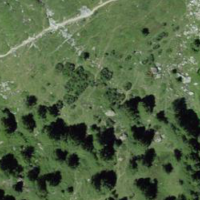
EUNIS habitat code: 26
Species observed at this site:
Periparus ater
Dendrocopos major
Sitta europaea
Nucifraga caryocatactes
Fringilla coelebs
Anguis fragilis